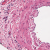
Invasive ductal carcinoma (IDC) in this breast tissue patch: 0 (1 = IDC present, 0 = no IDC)